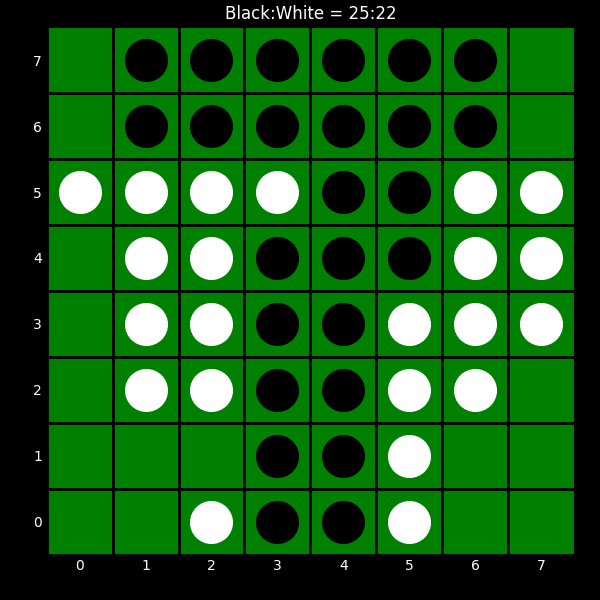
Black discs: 25
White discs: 22